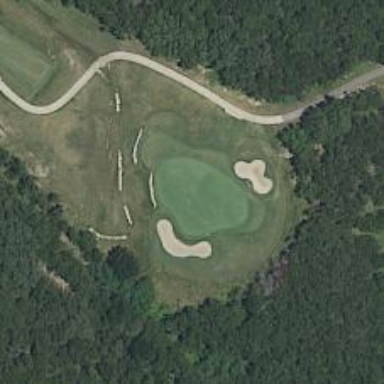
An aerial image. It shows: Golf hole.